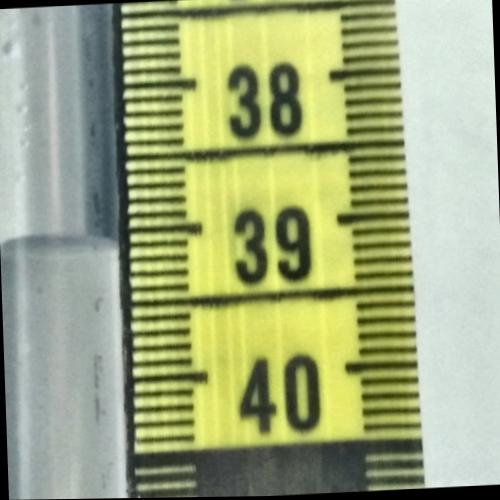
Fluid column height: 39.1 cm